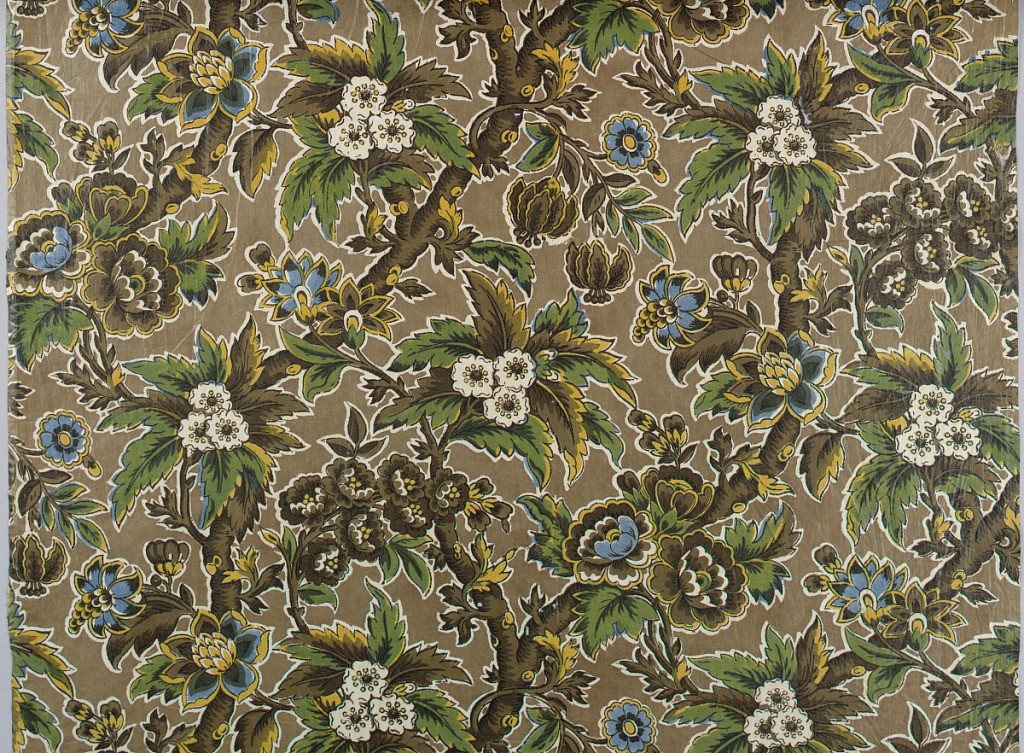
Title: Textile
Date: ca. 1810
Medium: cotton Technique: block printed on plain weave
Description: Half-drop repeat of leaves and flowers on diagonal branches in browns with green a brown background.